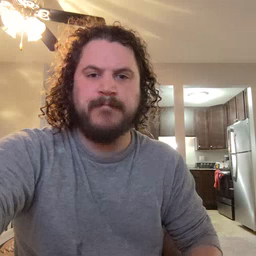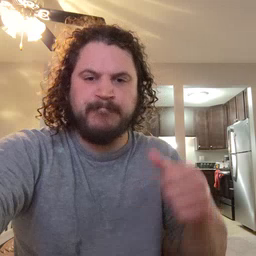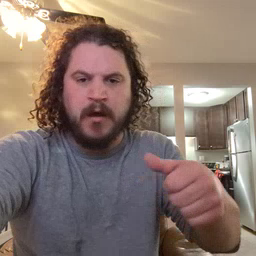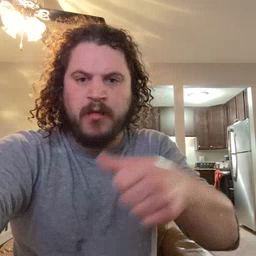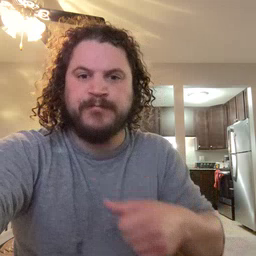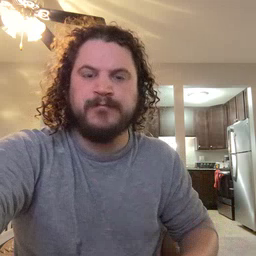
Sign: puzzle